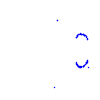
Particle: kaon